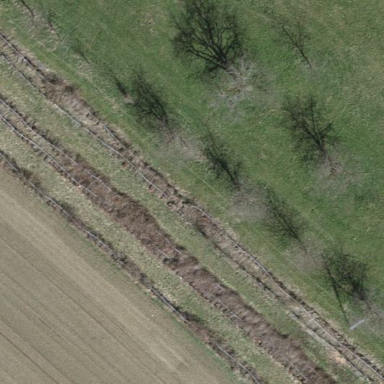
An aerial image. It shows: Orchard.